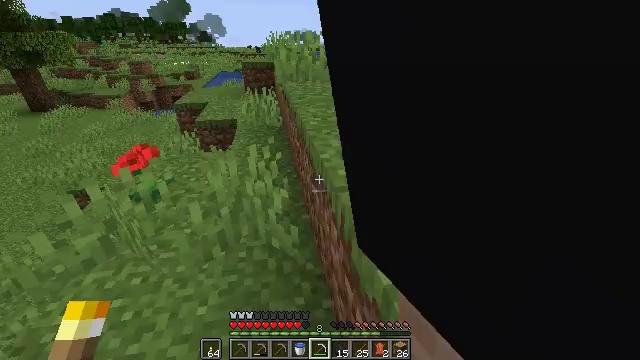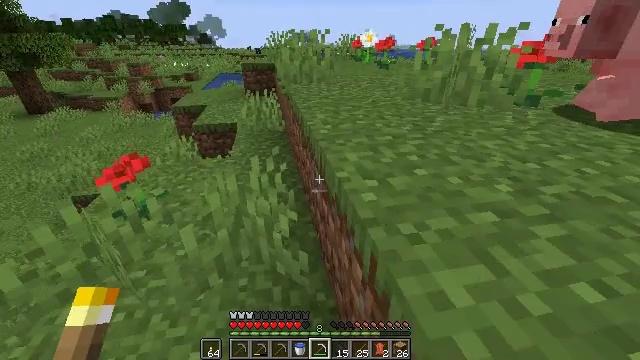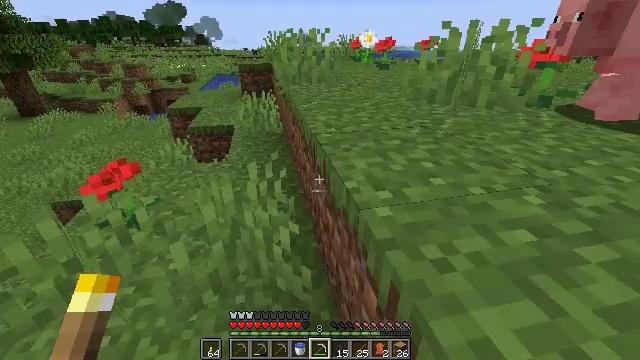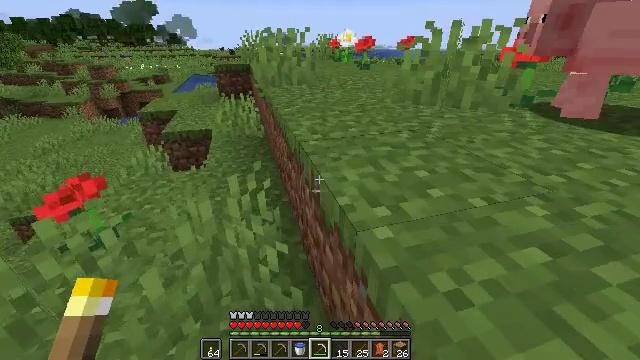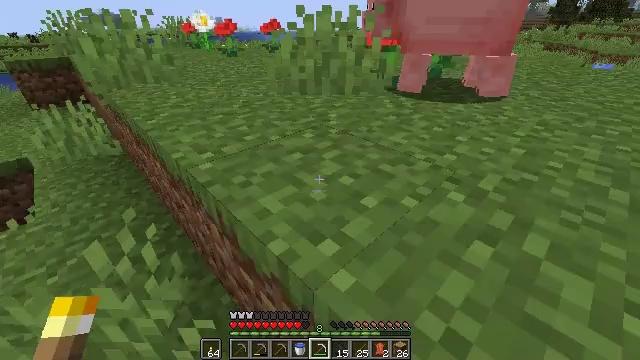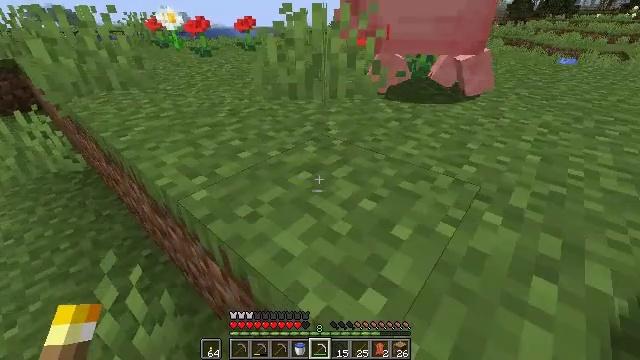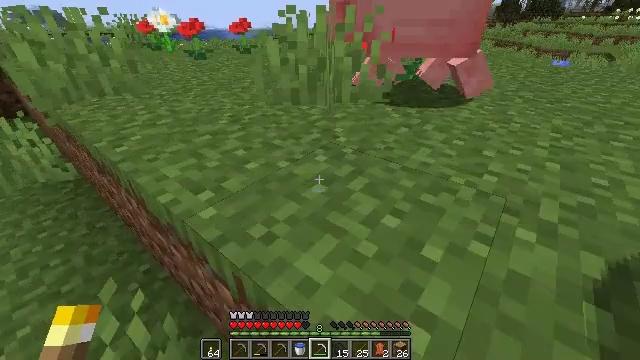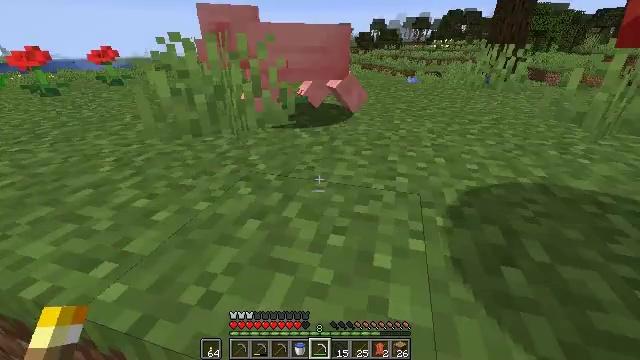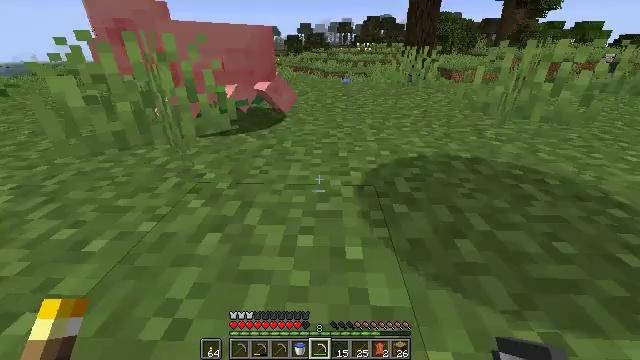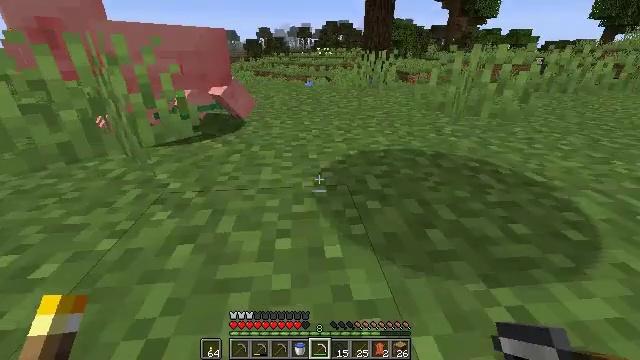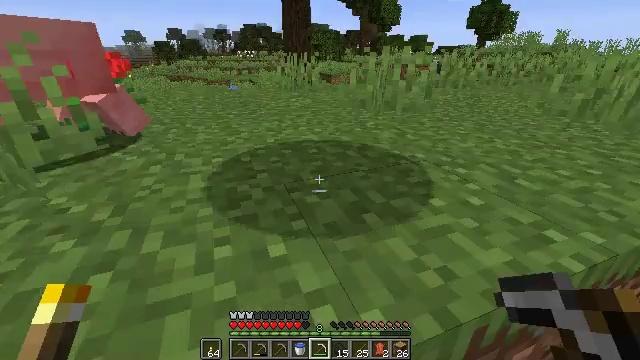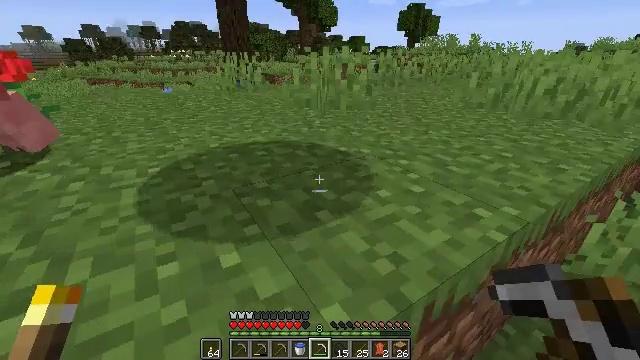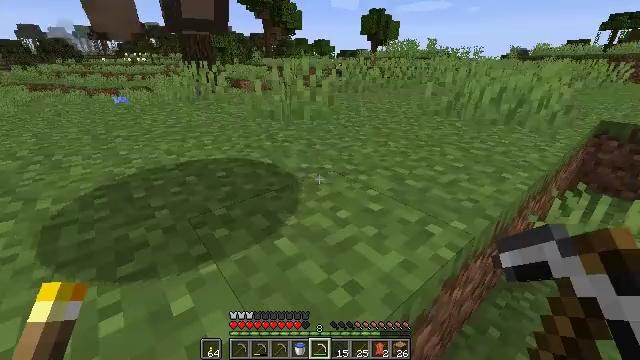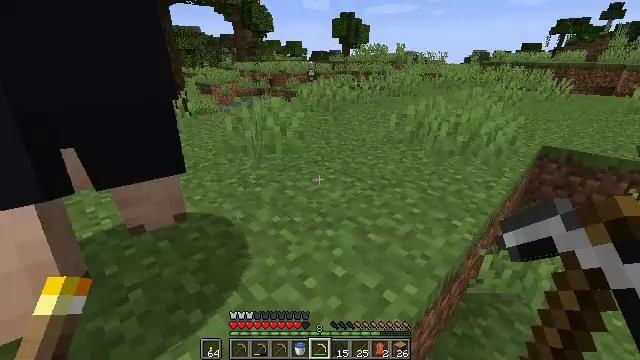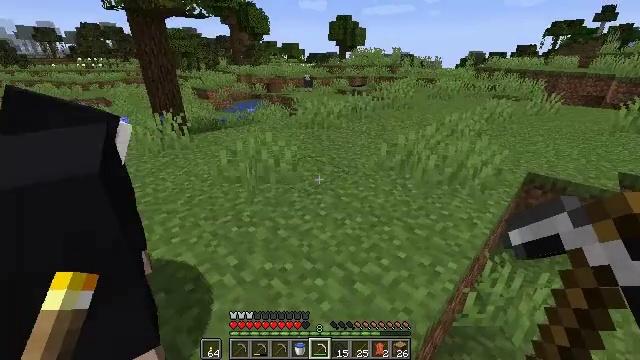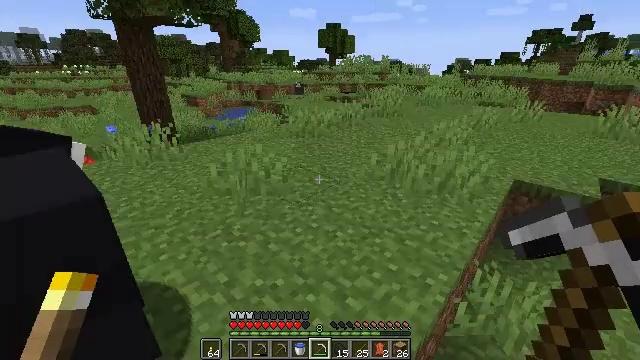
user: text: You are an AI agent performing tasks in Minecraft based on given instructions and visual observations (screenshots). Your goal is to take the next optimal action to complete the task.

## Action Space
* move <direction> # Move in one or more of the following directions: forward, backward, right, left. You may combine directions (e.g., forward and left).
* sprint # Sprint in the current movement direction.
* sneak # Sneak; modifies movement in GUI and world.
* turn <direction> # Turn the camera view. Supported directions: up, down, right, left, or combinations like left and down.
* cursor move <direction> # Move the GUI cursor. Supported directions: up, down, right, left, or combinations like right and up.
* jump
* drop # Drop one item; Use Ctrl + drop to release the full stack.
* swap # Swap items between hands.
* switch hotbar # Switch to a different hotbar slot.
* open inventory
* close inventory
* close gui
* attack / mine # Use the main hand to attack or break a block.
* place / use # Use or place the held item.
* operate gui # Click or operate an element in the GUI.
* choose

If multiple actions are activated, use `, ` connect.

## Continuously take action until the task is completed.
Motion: motion action
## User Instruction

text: Combat the sheep.
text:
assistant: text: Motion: move forward
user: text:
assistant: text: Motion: move forward
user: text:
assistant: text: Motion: move forward, turn right
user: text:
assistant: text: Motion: move forward, turn right and down
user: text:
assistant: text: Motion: move forward, turn right
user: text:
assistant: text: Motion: move forward, turn right
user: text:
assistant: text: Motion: move forward, turn right and up
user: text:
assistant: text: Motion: move forward, turn right
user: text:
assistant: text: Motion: move forward, turn right
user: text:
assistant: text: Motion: move forward, turn right
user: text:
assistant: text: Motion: move forward, turn right
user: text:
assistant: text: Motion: move forward, turn right, jump
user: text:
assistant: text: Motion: move forward, turn right, jump
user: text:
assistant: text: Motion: move forward, jump
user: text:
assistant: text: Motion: move forward, turn right and up, jump
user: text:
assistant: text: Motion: move forward, turn right, jump
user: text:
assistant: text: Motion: move forward, turn right, jump
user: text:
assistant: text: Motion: move forward, turn right, jump
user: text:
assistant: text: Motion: move forward, turn right and down, jump
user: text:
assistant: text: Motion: move forward, turn right, jump
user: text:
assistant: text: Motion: move forward, turn left, jump
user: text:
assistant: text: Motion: move forward, turn left and down, jump
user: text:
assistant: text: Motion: move forward, turn left, jump
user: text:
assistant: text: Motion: move forward, turn left and up
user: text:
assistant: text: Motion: move forward, turn left and up
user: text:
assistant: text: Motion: move forward, turn left and up
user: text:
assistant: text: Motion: move forward, turn left
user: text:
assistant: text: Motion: move forward
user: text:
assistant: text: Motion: move forward, turn left and down
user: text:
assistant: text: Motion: move forward, turn left and down